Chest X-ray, PA view. Patient: 20 years old, sex M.
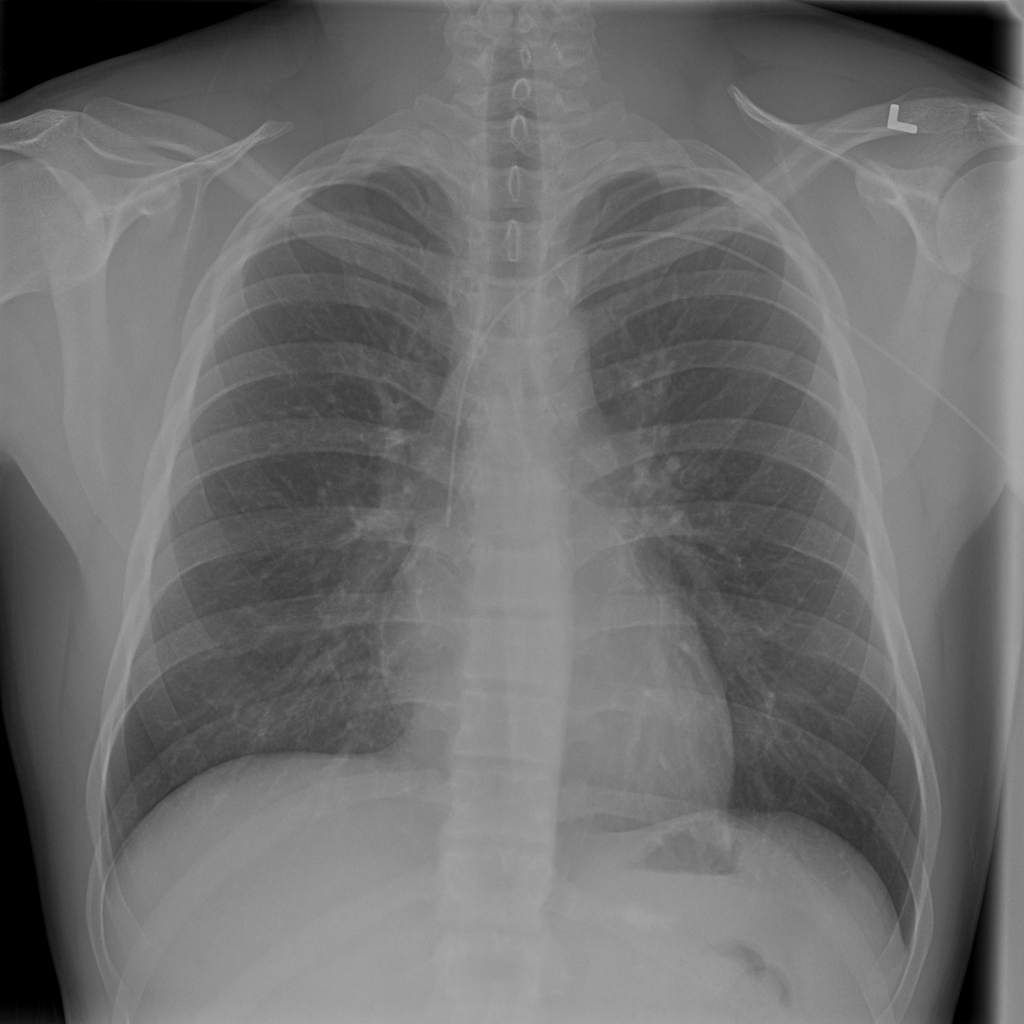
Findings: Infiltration